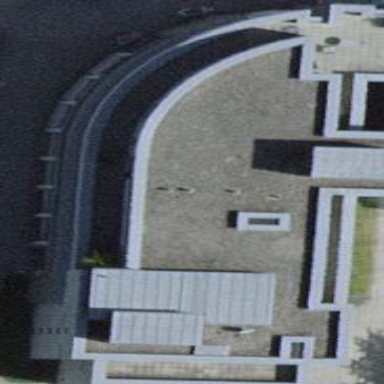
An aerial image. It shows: Bank building.